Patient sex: M
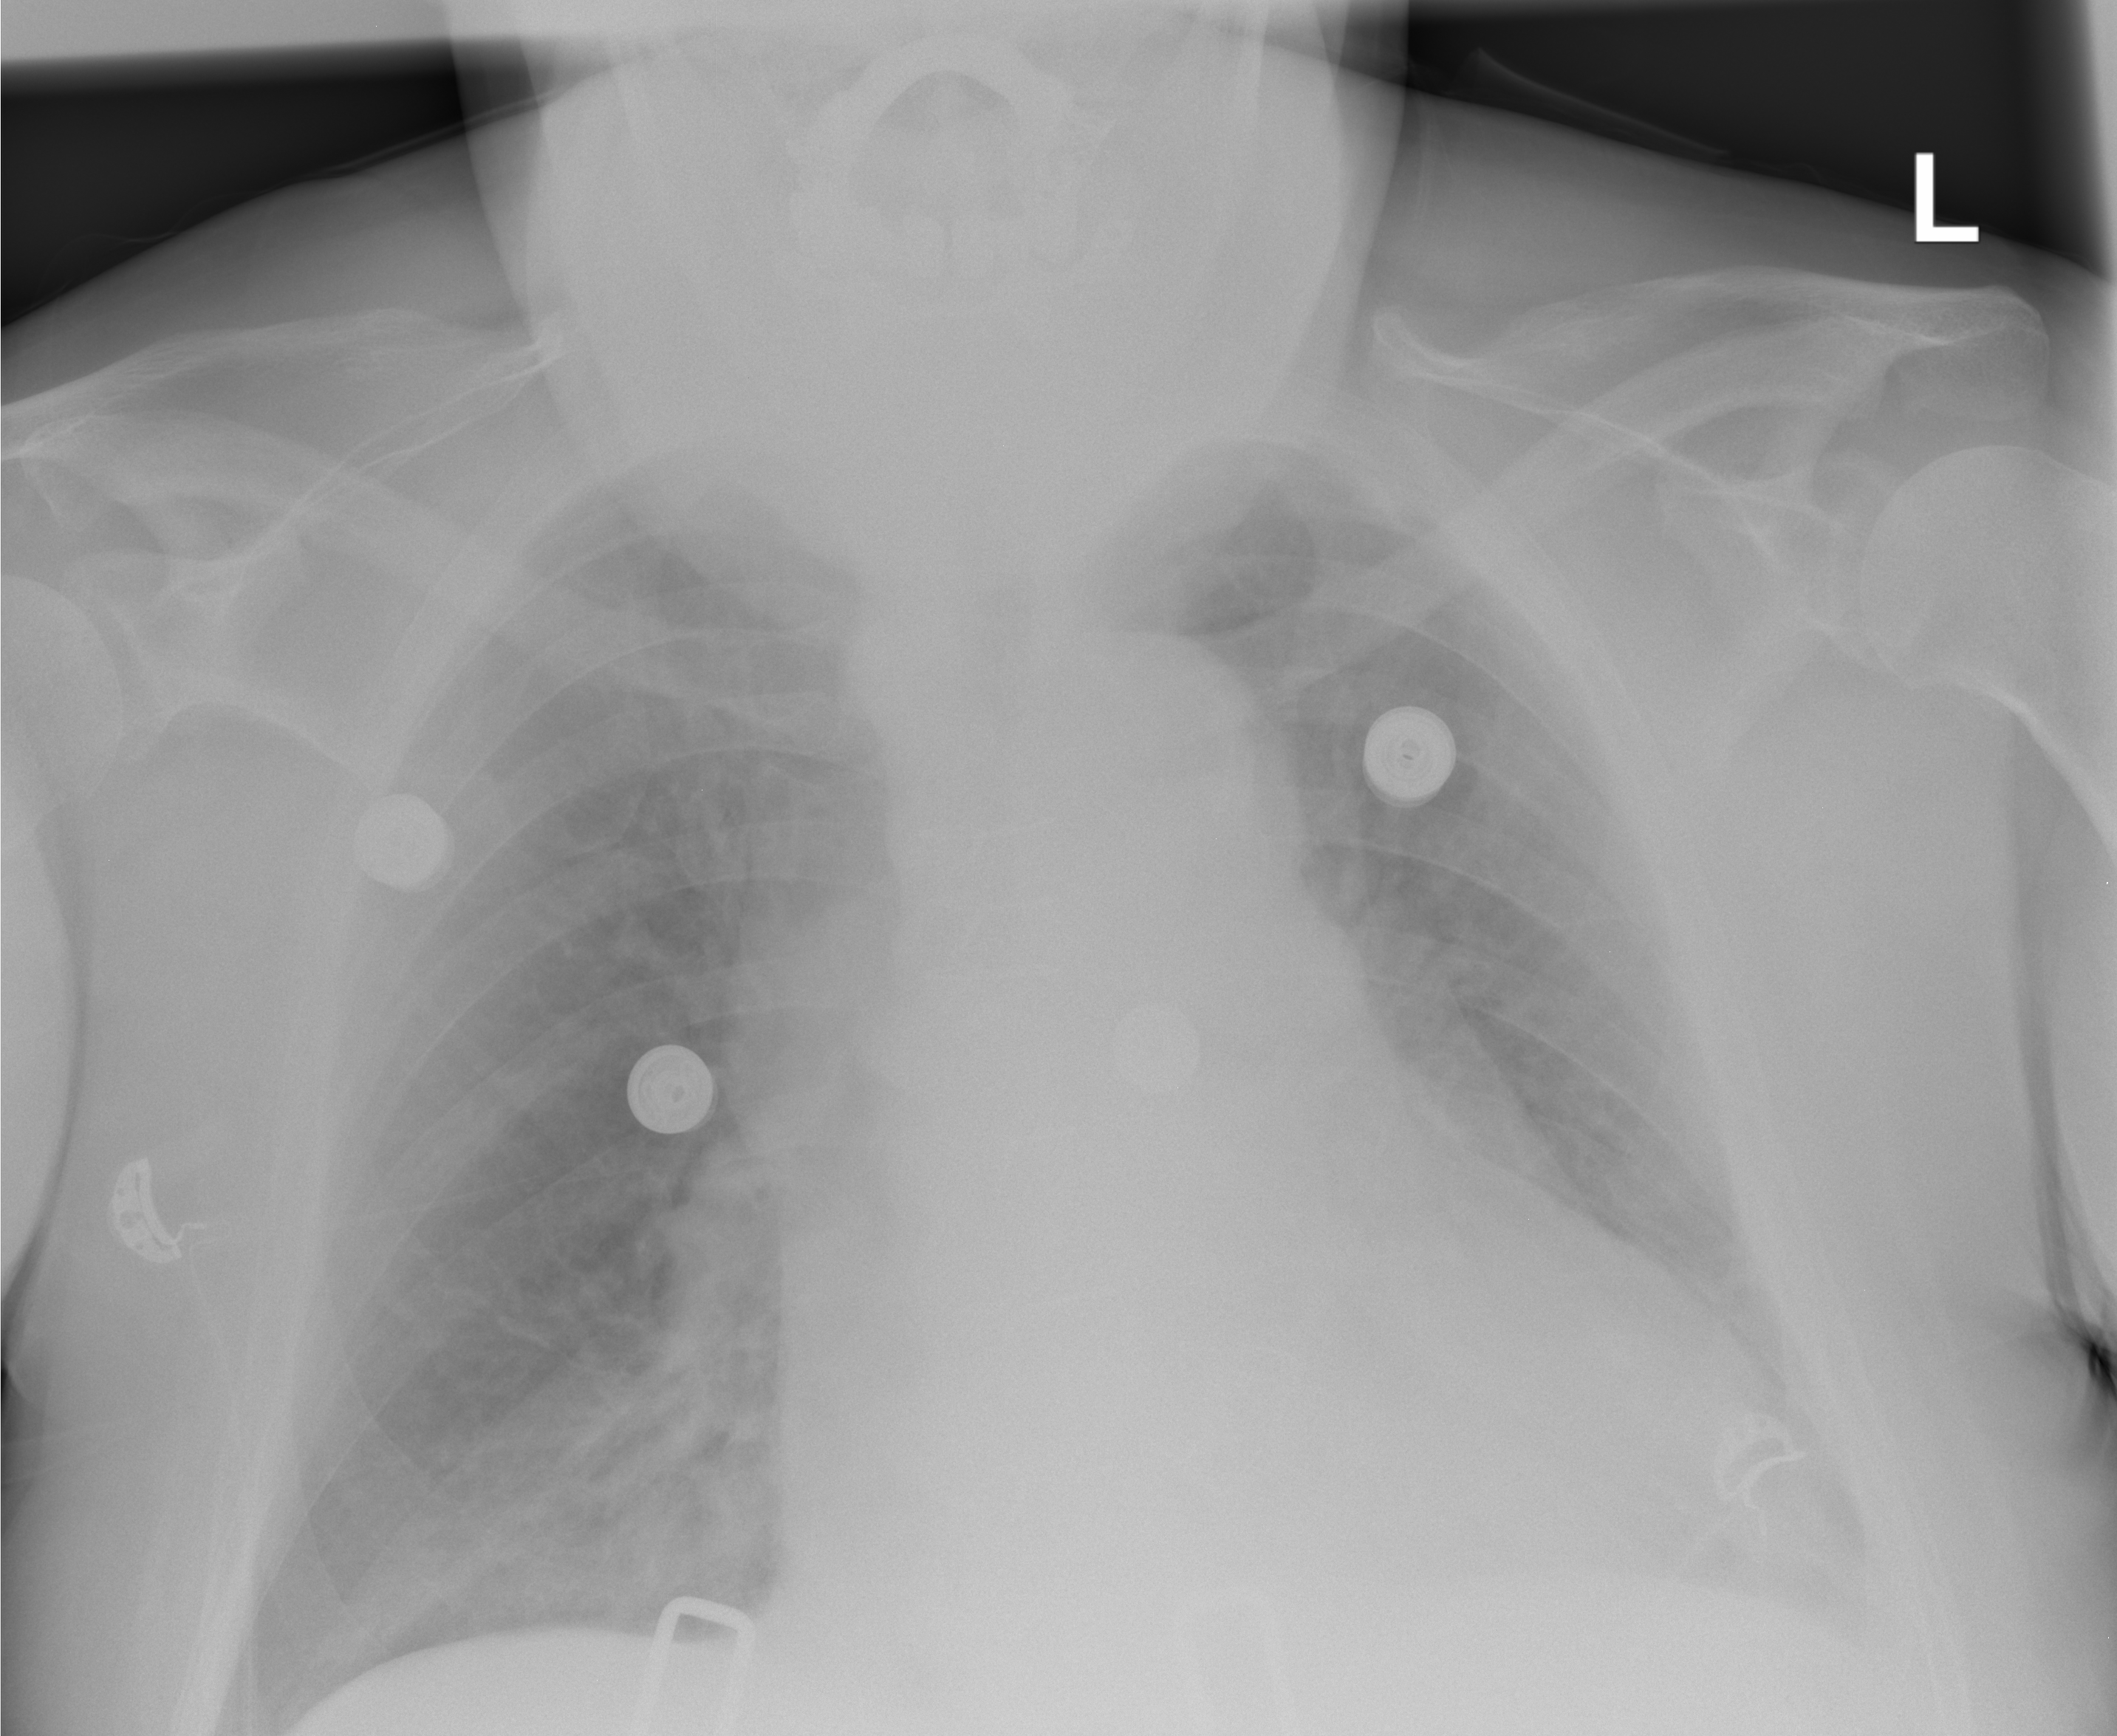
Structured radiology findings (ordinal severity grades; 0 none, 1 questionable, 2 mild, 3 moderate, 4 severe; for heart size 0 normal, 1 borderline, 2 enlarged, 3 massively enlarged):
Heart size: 2
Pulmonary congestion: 1
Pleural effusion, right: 0
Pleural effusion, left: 1
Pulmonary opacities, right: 2
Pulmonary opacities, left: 0
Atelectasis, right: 0
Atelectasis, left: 2